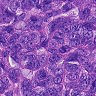
Metastatic tissue present: yes